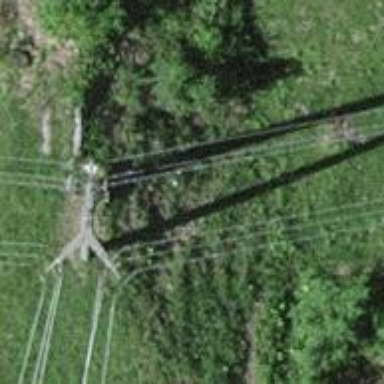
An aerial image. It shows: Power line in the image.